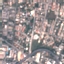
Label: Residential